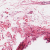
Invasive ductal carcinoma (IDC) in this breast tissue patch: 0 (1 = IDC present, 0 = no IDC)